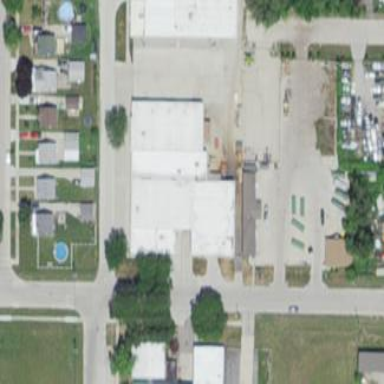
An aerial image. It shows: Industrial building.